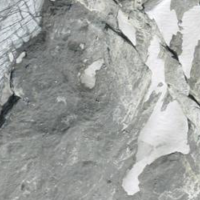
EUNIS habitat code: 49
Species observed at this site:
Saxifraga aizoides